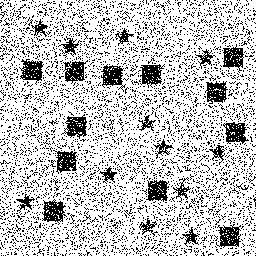
Squares: 12
Triangles: 0
Stars: 12
Total shapes: 24